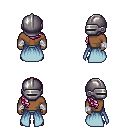
a pixel art fantasy rpg character, male body template, human, dark skin, overskirt, teal pants, pink right-swept hairstyle, metal helm, white cloth bandages, maroon shoes, four views (front, back, left, right), 2x2 character sprite sheet, small pixel art, hard edges, no anti-aliasing